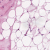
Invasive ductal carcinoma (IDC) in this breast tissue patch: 0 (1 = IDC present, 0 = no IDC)